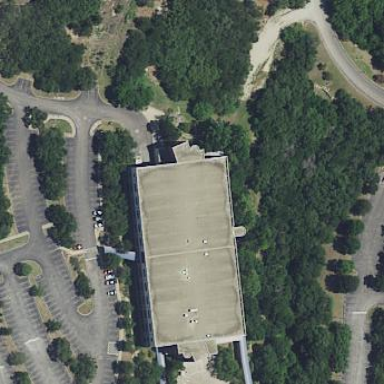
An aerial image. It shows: Office building.